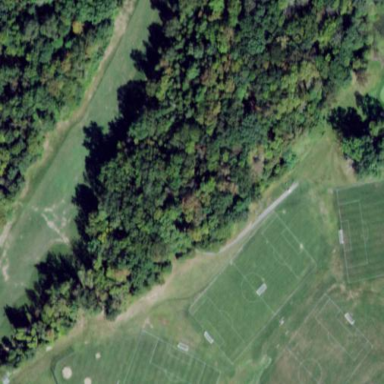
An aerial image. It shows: Grassy fairway on golf course.